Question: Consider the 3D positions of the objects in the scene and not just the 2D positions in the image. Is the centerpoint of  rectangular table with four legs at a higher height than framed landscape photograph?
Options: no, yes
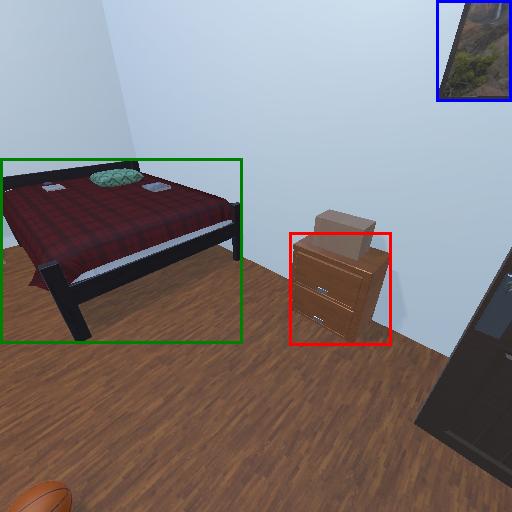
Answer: no